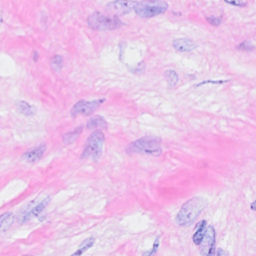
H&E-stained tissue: Breast